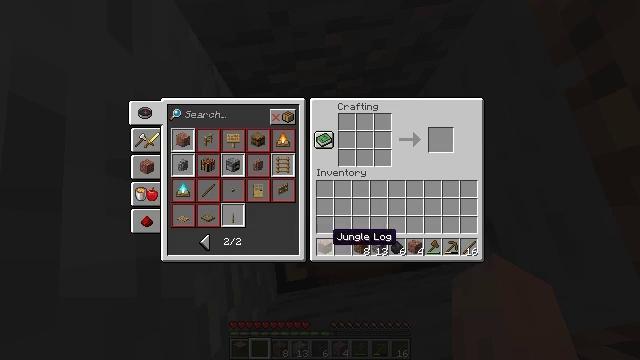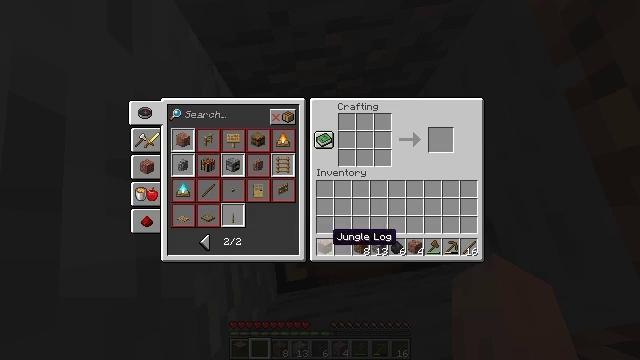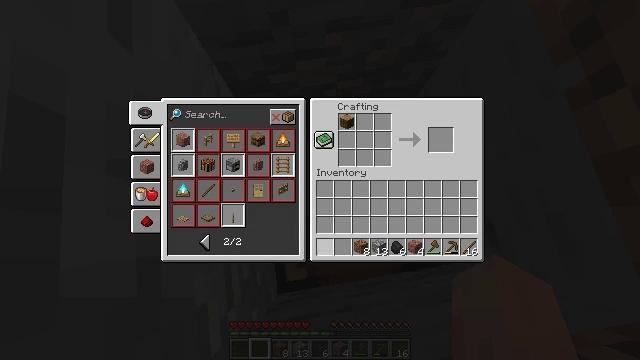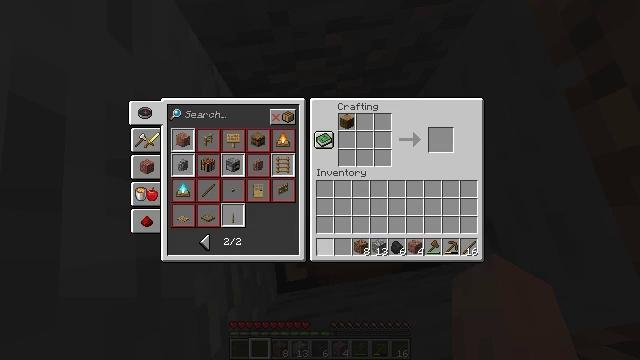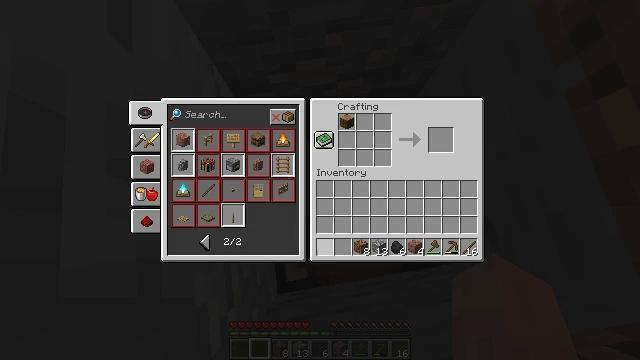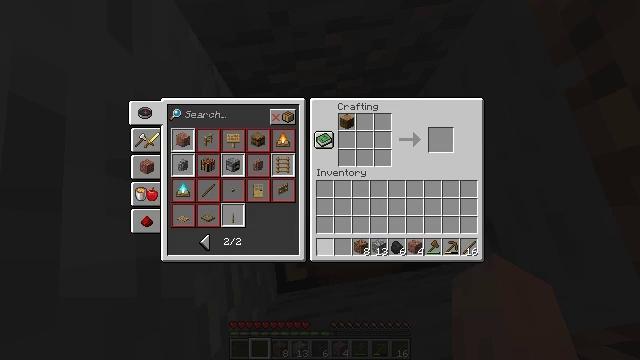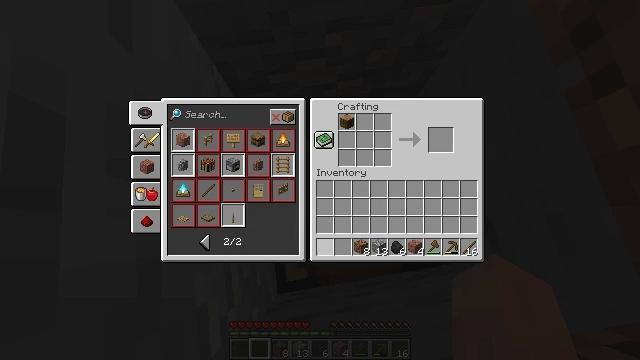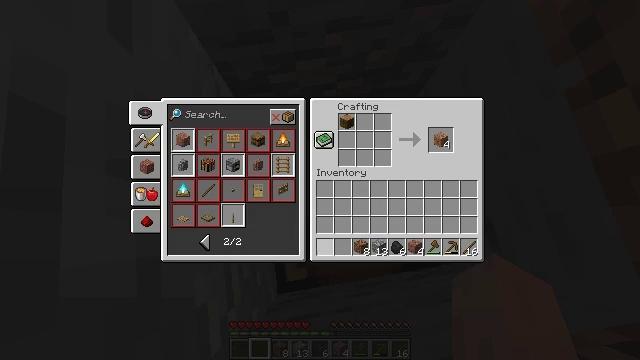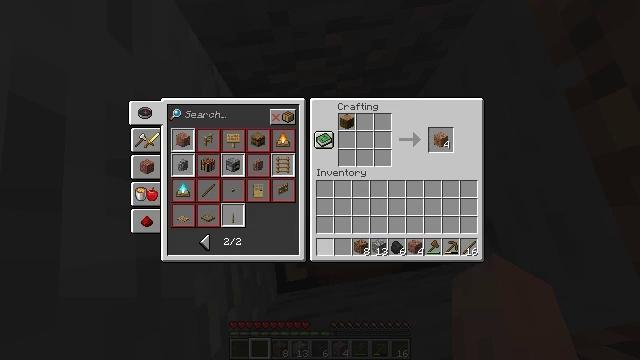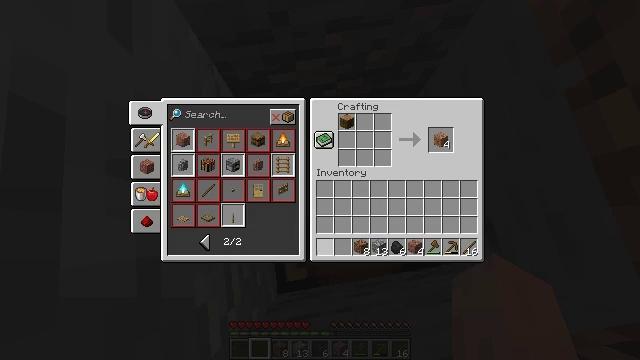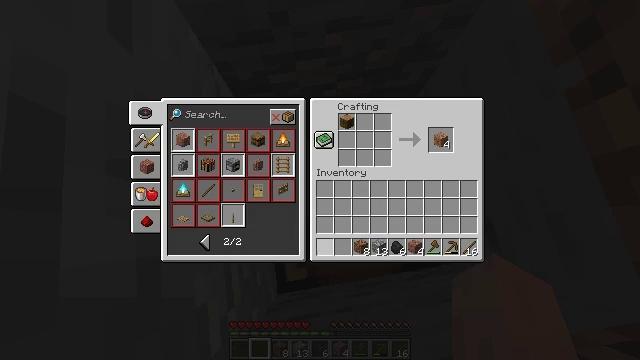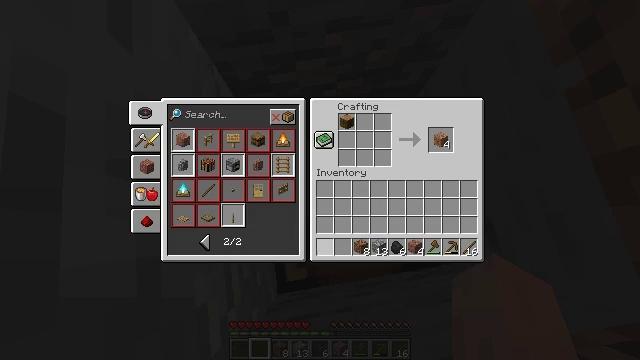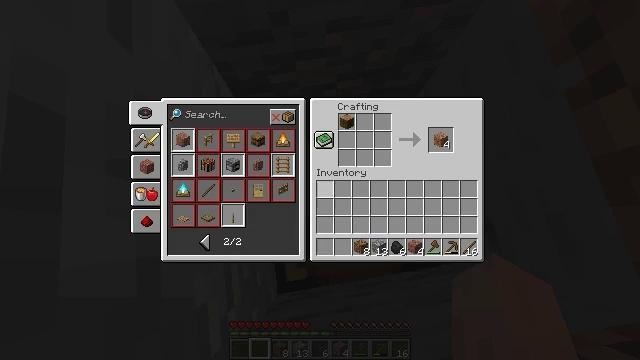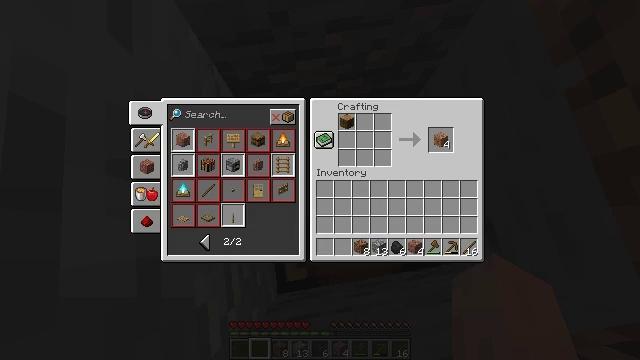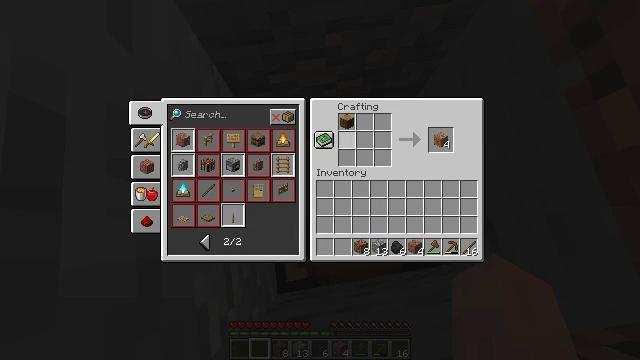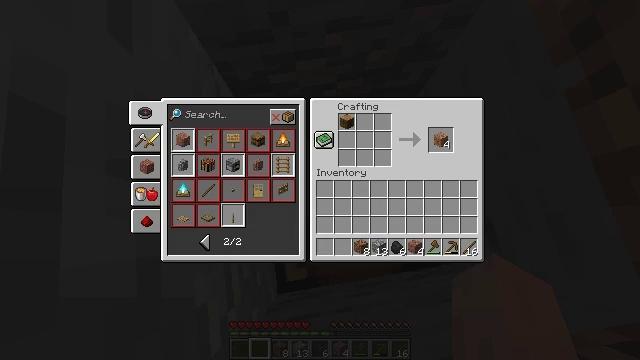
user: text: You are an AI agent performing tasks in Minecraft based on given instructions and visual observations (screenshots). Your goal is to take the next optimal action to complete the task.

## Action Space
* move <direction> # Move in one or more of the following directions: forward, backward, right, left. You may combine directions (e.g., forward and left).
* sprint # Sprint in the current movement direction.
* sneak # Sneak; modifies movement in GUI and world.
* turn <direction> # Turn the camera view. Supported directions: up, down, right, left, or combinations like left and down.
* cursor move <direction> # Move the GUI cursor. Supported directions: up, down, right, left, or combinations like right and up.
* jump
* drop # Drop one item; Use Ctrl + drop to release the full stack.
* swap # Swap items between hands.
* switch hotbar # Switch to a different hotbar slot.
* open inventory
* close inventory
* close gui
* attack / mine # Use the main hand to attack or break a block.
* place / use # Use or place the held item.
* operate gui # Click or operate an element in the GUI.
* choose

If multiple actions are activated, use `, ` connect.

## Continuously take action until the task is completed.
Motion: motion action
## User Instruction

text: Obtain jungle planks by crafting jungle logs.
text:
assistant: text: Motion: sneak
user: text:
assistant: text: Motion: sneak, operate gui
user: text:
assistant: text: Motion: sneak, operate gui
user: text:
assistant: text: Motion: sneak, operate gui
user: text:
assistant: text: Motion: sneak, operate gui
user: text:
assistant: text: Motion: no_op
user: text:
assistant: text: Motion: no_op
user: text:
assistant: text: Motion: no_op
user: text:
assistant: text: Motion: no_op
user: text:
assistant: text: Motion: no_op
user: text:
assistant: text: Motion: no_op
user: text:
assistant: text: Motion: cursor move up
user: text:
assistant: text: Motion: cursor move up
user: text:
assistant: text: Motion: cursor move right and up
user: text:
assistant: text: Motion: cursor move right and up
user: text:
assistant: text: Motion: cursor move right
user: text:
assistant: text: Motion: no_op
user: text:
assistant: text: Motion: no_op
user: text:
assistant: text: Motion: no_op
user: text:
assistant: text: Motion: no_op
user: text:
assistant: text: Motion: cursor move left
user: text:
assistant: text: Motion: cursor move left
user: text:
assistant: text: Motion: cursor move left
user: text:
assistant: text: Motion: cursor move left
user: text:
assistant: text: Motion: no_op
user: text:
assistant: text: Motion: no_op
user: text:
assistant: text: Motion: no_op
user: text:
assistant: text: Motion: no_op
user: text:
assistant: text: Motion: sneak
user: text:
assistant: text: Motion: sneak